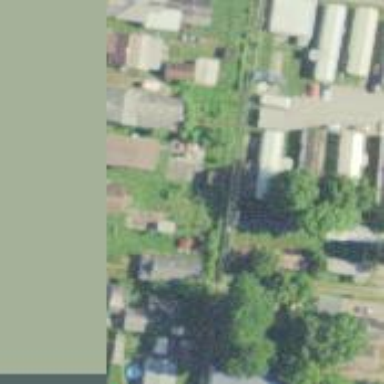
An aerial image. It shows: Alley classified as service road.